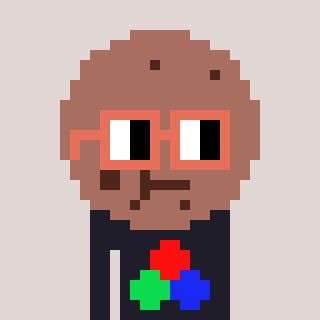
a pixel art character with square orange glasses, a cookie-shaped head and a grayscale-colored body on a warm background